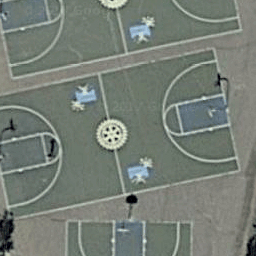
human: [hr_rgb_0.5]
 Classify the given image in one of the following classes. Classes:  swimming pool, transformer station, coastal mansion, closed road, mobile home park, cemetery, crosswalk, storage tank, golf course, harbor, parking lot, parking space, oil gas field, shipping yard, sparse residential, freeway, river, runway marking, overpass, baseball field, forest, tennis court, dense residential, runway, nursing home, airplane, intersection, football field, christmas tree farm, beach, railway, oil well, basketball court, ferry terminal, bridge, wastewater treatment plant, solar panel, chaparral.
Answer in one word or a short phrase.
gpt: basketball court